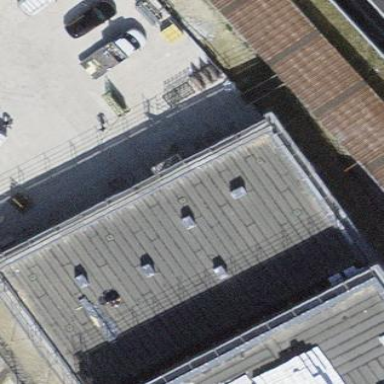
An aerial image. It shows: Industrial building.